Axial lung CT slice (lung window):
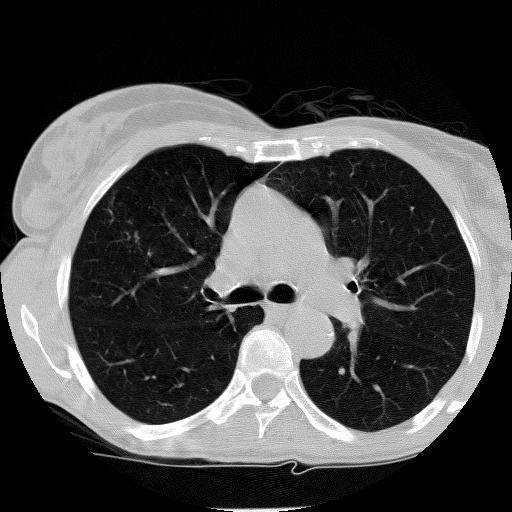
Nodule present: no